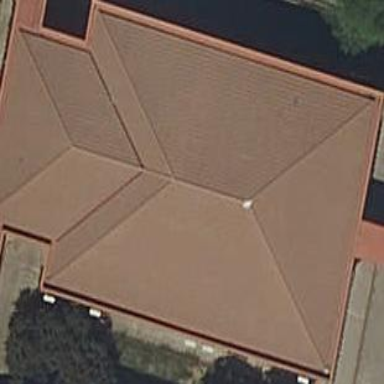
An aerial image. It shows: School building with hipped roof.